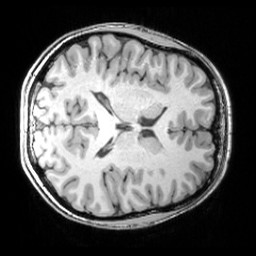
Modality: T1w
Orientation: axial
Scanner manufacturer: siemens
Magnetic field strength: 3 T
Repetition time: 1.81 s
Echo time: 0.00345 s